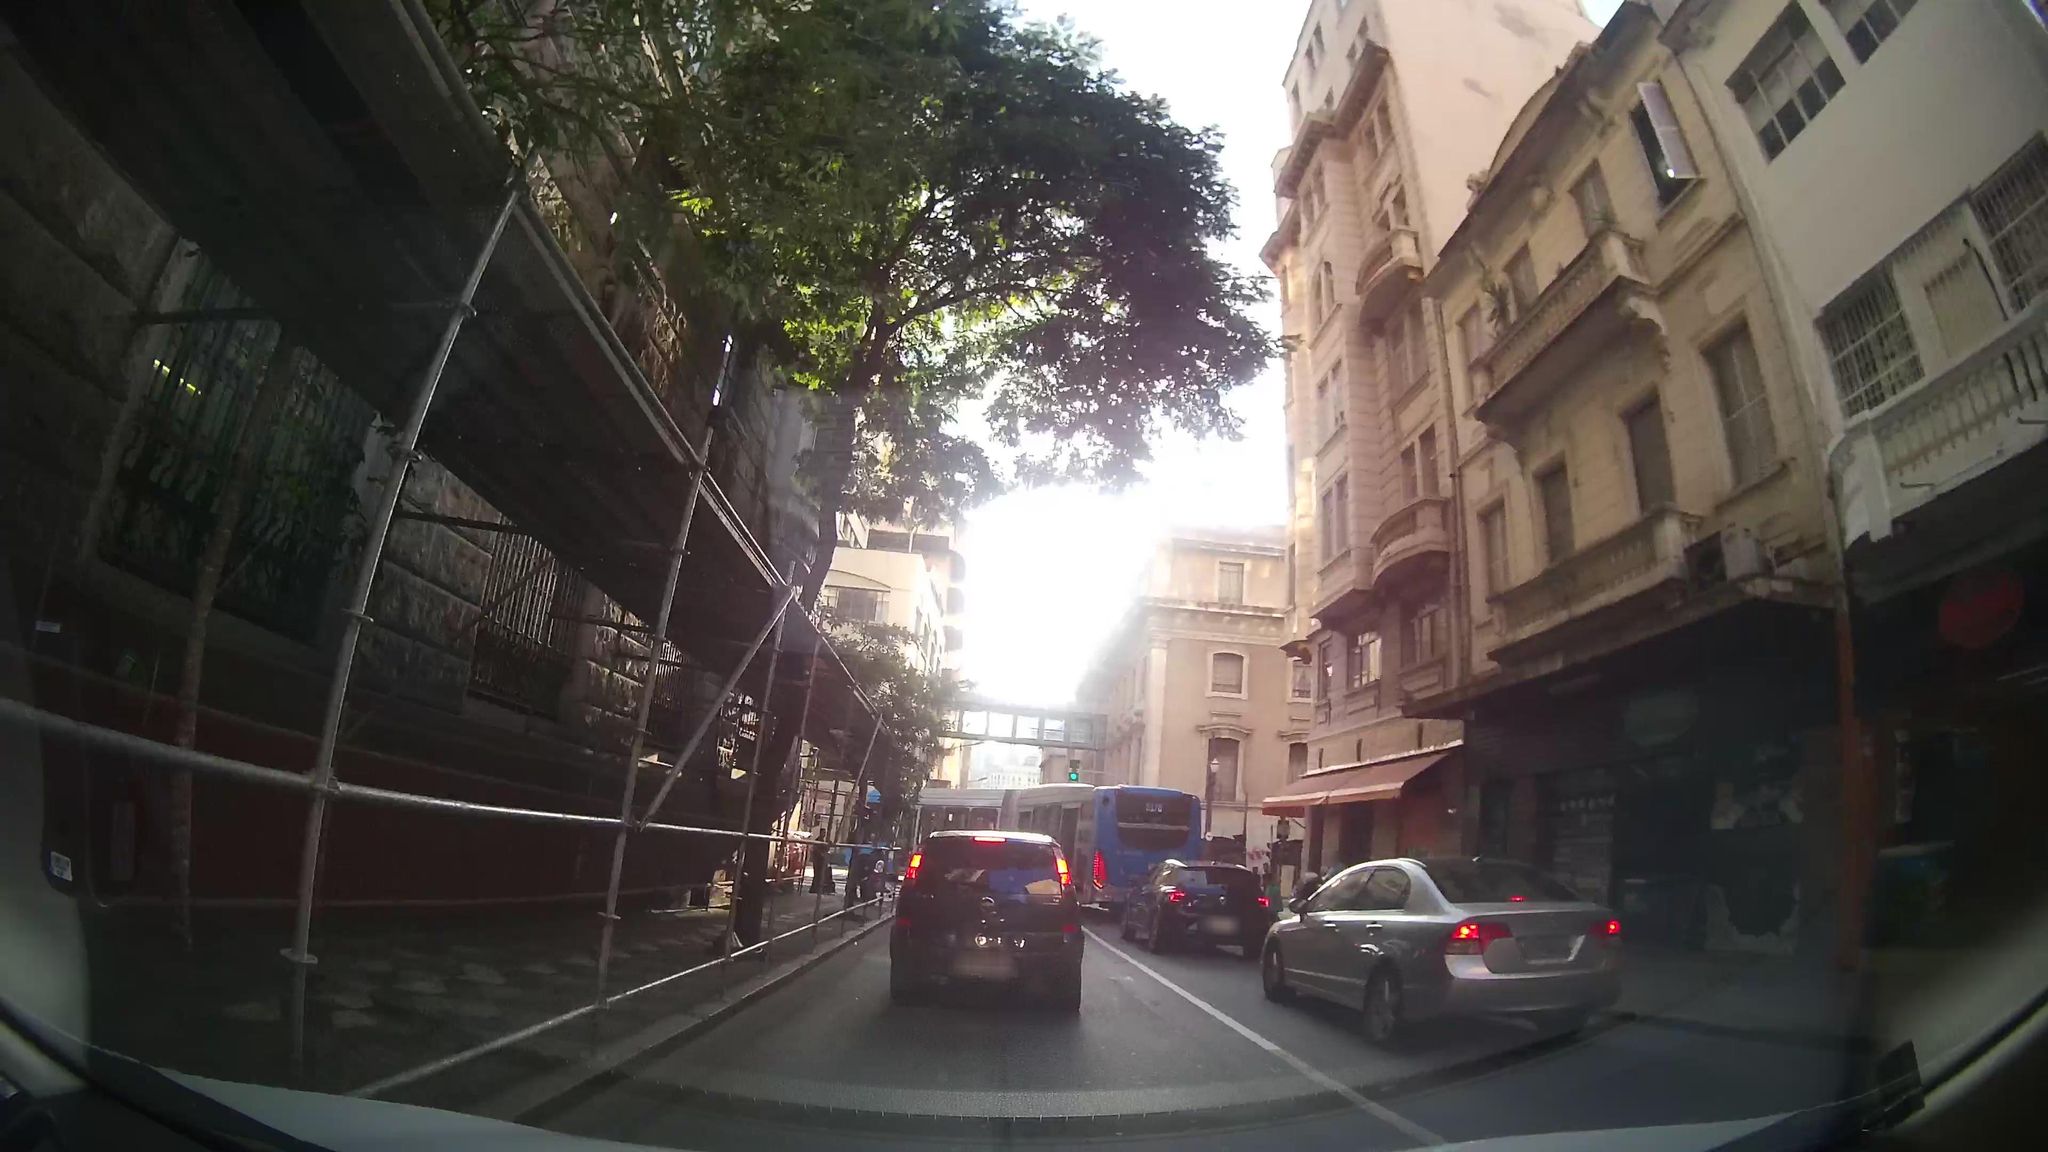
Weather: clear
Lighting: day
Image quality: good
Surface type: driving surface
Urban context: urban centre
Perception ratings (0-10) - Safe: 2.18, Lively: 8.36, Beautiful: 8.4, Boring: 0.9, Depressing: 4.04, Wealthy: 4.04